Question: In my data file, I have three columns: one string and two numeric values. Now I want to create a 3D plot using 'gnuplot'. Unfortunately, I get the following error:
'''
Need 1 or 3 columns for cartesian data
'''
This is my data file:
'''
"Str1" 0 0
"Str1" 1 0
"Str1" 2 0
"Str2" 0 10
"Str2" 1 10
"Str2" 2 10
"Str3" 0 10
"Str3" 1 10
"Str3" 2 10
'''
This is my gnuplot script:
'''
set surface
set contour surface
set view 60, 30, 1, 1
set clabel '%8.2f'
set key right
set title "Graph Title"
set xlabel "X Axis Label"
set ylabel "Y Axis Label"
set zlabel "Z Axis Label"
set term pdfcairo color dashed font 'FreeSans,9'
set output "output.pdf"
splot "data2.txt" using xtic(1):2:3 notitle
set output
'''
I do not understand what the problem is. I used xtic in a 2D figure already. Additionally, there are three "coordinates". Do I have to define something special for the x axis?
Thank you!
UPDATE:
The following figure is generated using this script:
'''
set grid
set view 60, 30, 1, 1
set clabel '%8.2f'
set key right
set title "Graph Title"
set xlabel "X label (String)"
set ylabel "number 1"
set zlabel "number 2"
set xtics ("Str1" 0, "Str2" 1, "Str3" 2)
set term pdfcairo color dashed font 'FreeSans,9'
set output "rpiCluster2.pdf"
splot "data2.txt" using (int($0)/3):2:3 with linespoints
set output
'''

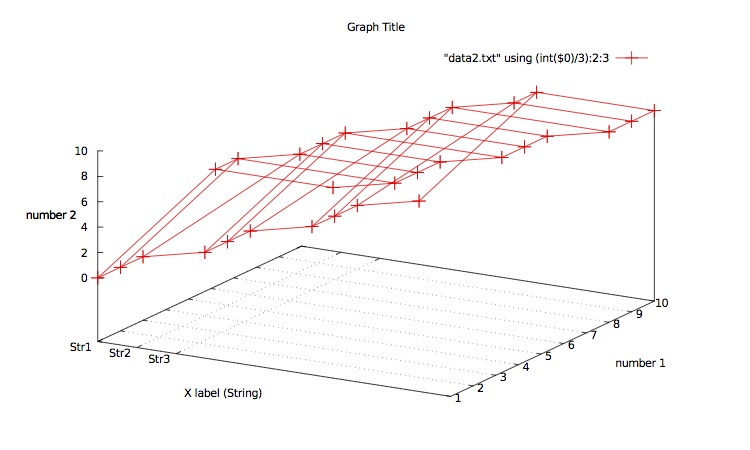
Answer: The 'xtic' is not a coordinate, but a string. You still need an x-coordinate:
'''
splot "data2.txt" using (int($0)/3):2:3:xtic(1) notitle
'''
Note, that the labels aren't written several times over each other, but only once.
In order to have an automatic solution you can use the 'stats' command. That doesn't directly count the blocks, but the blank lines. For your test data the following works fine:
'''
stats "data2.txt" using 2 nooutput
n = int(STATS_records/(STATS_blank + 1))
splot "data2.txt" using (int($0)/n):2:3:xtic(1) notitle
'''